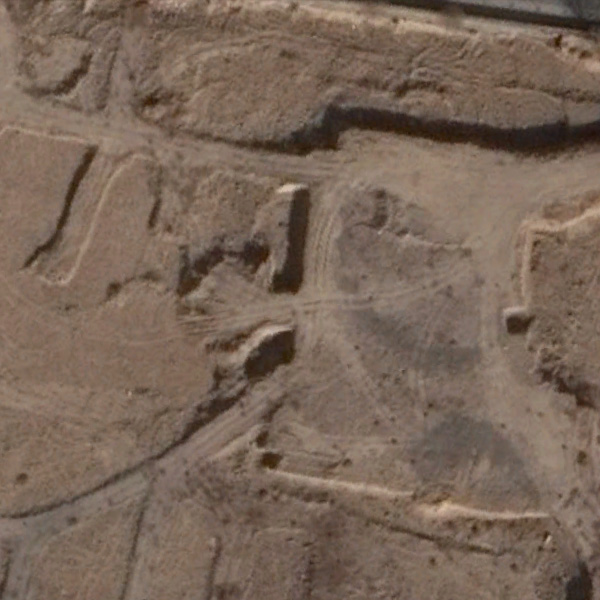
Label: BareLand